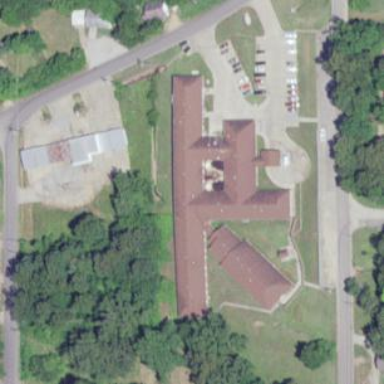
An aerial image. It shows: Hospital.